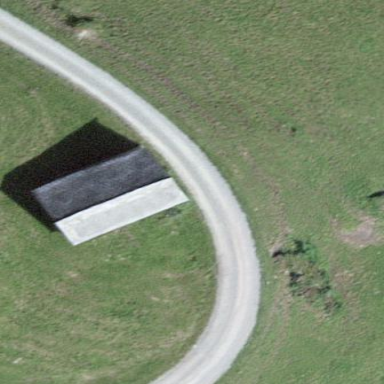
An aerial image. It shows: Shed.